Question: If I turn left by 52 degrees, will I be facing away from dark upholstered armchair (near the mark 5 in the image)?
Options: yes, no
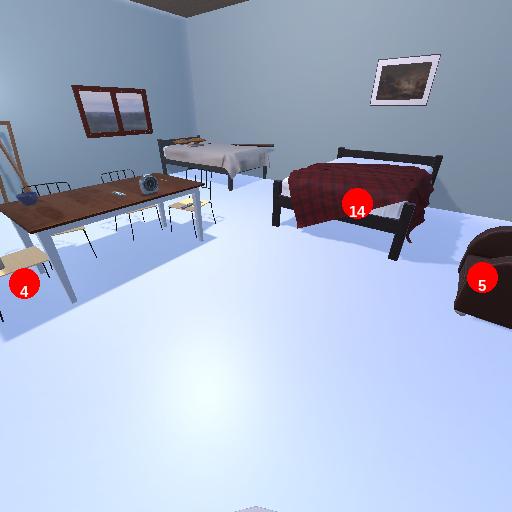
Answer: yes